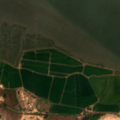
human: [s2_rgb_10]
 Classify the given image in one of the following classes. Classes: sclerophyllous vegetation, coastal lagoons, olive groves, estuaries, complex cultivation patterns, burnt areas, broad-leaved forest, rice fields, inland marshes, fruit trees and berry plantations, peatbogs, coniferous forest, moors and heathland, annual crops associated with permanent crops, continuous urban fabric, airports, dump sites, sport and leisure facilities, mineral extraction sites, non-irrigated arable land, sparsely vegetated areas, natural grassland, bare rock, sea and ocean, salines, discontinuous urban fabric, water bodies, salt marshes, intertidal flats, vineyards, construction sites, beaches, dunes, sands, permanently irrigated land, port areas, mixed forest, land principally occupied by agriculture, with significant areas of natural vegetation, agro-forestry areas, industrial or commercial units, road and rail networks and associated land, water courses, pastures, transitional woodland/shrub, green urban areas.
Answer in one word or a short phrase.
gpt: rice fields, mixed forest, salt marshes, estuaries